Question: I'm running into a CSS text justify issue in ie8 and need to create a ie8 specific rule to address the issue, but haven't been able to figure it out.
The page & text is supposed to look like so: <URL>.
Img attached showing ie8 messed up spacing.
'''
/*Fancybox Gallery Divs*/
#thumbs {
width: 960px;
margin-top:20px;
margin-left: auto;
margin-right: auto;
text-align: justify;
-ms-text-justify: distribute-all-lines;
text-justify: distribute-all-lines;
}
#thumbs a {
vertical-align: top;
display: inline-block;
*display: inline;
zoom: 1;
}
.stretch {
width: 100%;
display: inline-block;
font-size: 0;
line-height: 0
}
/*Descriptions*/
#desc-wrapper {
width: 960px;
padding-top: 5px;
margin-left: auto;
margin-right: auto;
text-align: justify;
-ms-text-justify: distribute-all-lines;
text-justify: distribute-all-lines;
}
.description {
float:left;
width: 320px; // Increase/decrease width for margin between images
height: 25px;
text-align: center;
margin-bottom: 30px;
}
.clear {
clear:both;
}
'''
'''
<!--/ Photo Thumbs Row 1-->
<div id="thumbs">
<a id="single_image" href="/bp/images/roscoes-run.jpg"><img src="/bp/images/roscoes-run(thumb).jpg" alt=""/></a>
<a id="single_image" href="/bp/images/roscoes-run-2.jpg"><img src="/bp/images/roscoes-run-2(thumb).jpg" alt=""/></a>
<a id="single_image" href="/bp/images/chicken-waffles.jpg"><img src="/bp/images/chicken-waffles(thumb).jpg" alt=""/></a>
<span class="stretch"></span>
</div>
<!--/ Description-->
<div id="desc-wrapper">
<div class="description">Roscoe's Run 2012</div>
<div class="description">Roscoe's Run 2012</div>
<div class="description">Roscoe's Run 2012</div>
<div class="clear"></div>
</div>
<!--/ Photo Thumbs Row 2-->
<div id="thumbs">
<a id="single_image" href="/bp/images/mens-retreat-2012.jpg"><img src="/bp/images/mens-retreat-2012(thumb).jpg" alt=""/></a>
<a id="single_image" href="/bp/images/winter-retreat-2012.jpg"><img src="/bp/images/winter-retreat-2012(thumb).jpg" alt=""/></a>
<a id="single_image" href="/bp/images/new-years-eve-2012.jpg"><img src="/bp/images/new-years-eve-2012(thumb).jpg" alt=""/></a>
<span class="stretch"></span>
</div>
<!--/ Description-->
<div id="desc-wrapper">
<div class="description">Men's Retreat 2012</div>
<div class="description">Winter Retreat 2012</div>
<div class="description">New Year's Eve 2012</div>
<div class="clear"></div>
</div>
'''
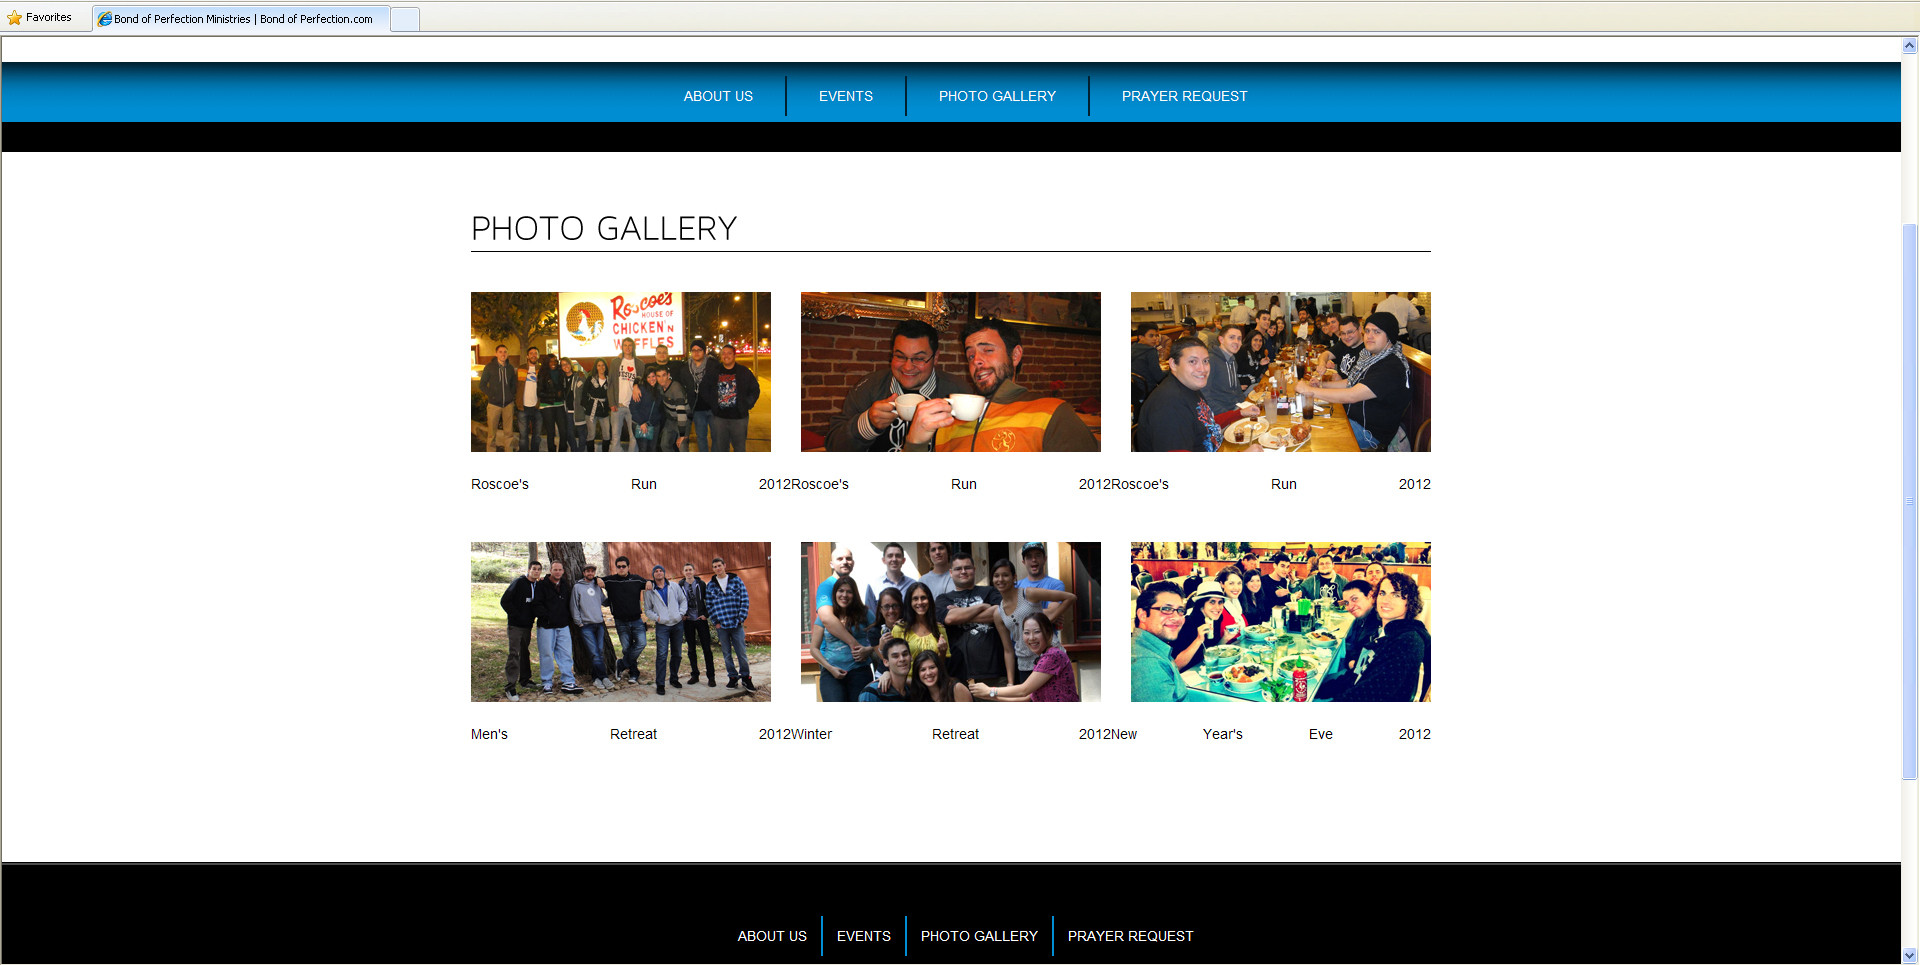
Answer: The culprit is:
'''
text-justify: distribute-all-lines;
'''
on the #desc-wrapper (which, by the way, is a repeated ID, this should be a class). Either remove it from both media.css and media-ie8.css (not sure why it's necessary) or override it in media-ie8.css to auto. Seriously, though, it's an IE-only property. Just remove it?